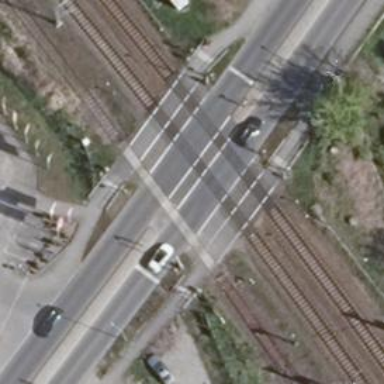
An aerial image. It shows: Level crossing with light signals and saltire markings.